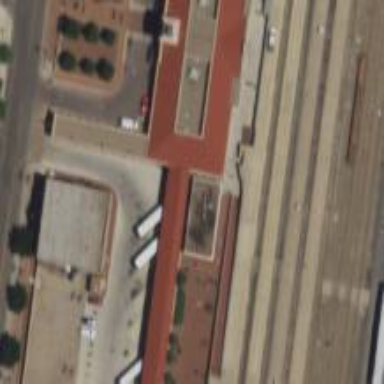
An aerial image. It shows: Building serving as bus station.